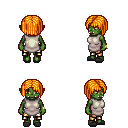
a pixel art fantasy rpg character, female body template, orc, green skin, white tunic, gold greaves, light blonde pageboy hairstyle, bracelets, gray slippers, four views (front, back, left, right), 2x2 character sprite sheet, small pixel art, hard edges, no anti-aliasing